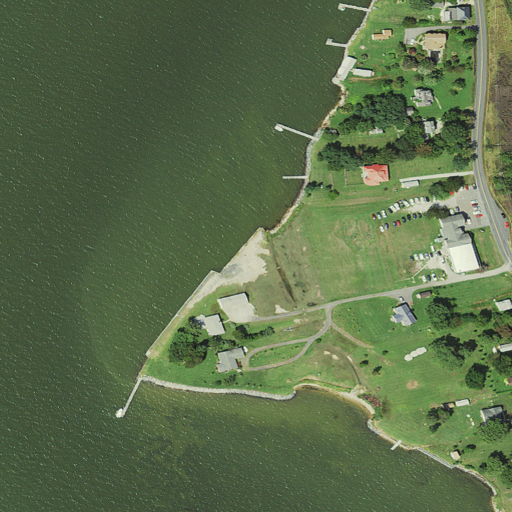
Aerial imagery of cape in Maryland named Tom Point containing open water, medium intensity development, low intensity development, open development, herbaceous wetlands, and high intensity development